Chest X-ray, AP view. Patient: 57 years old, sex M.
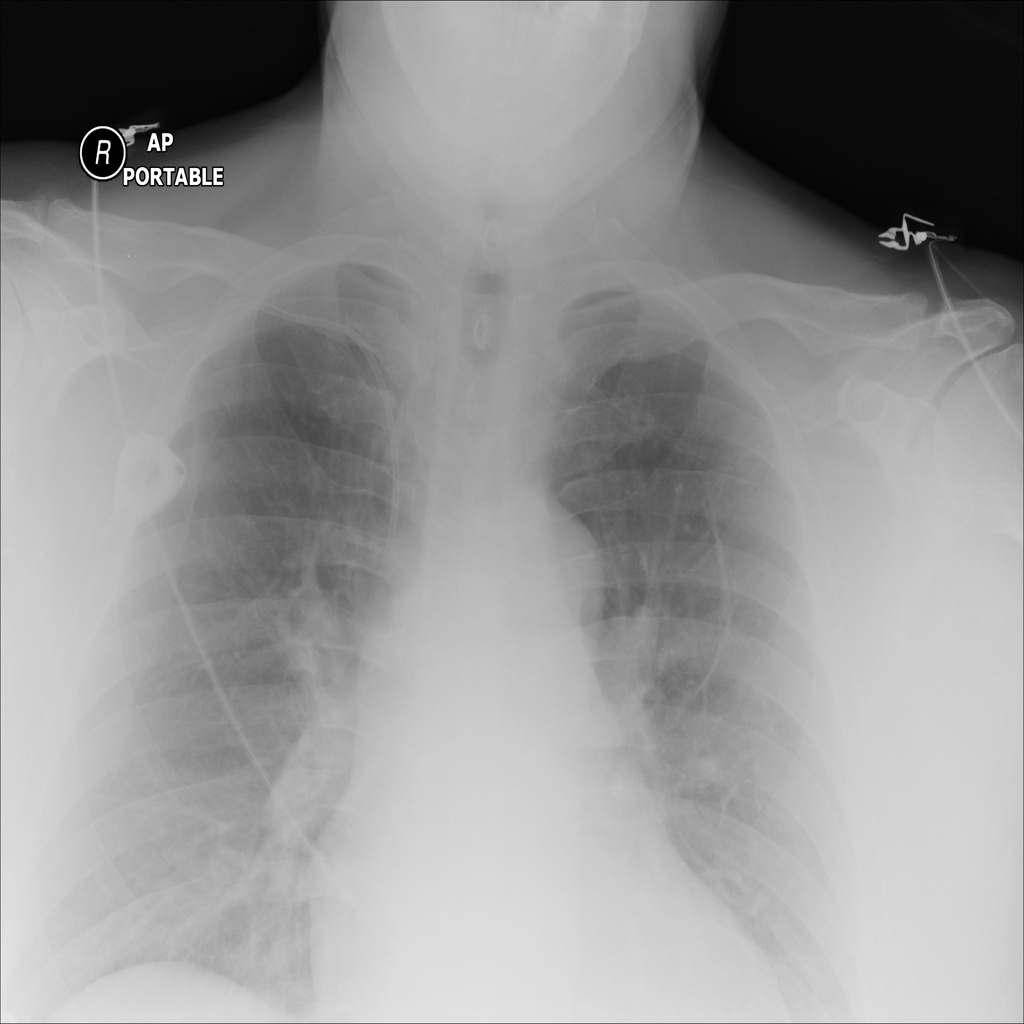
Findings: Atelectasis